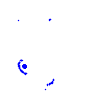
Particle: electron